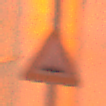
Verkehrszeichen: UnebeneFahrbahn
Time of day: Night
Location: Outdoor (Urban)
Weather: Overcast
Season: Winter
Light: Artificial